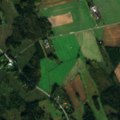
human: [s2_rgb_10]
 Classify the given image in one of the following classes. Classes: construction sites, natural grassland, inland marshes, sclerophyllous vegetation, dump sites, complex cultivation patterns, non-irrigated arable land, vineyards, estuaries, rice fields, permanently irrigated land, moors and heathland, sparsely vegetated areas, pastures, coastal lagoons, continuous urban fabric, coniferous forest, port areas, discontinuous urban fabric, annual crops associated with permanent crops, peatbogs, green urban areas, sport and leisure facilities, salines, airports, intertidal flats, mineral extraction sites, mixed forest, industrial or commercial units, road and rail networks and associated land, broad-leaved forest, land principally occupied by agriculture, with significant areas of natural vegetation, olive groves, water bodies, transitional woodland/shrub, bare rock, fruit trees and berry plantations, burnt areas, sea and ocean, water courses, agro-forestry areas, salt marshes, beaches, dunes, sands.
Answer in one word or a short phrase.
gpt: non-irrigated arable land, land principally occupied by agriculture, with significant areas of natural vegetation, mixed forest, transitional woodland/shrub